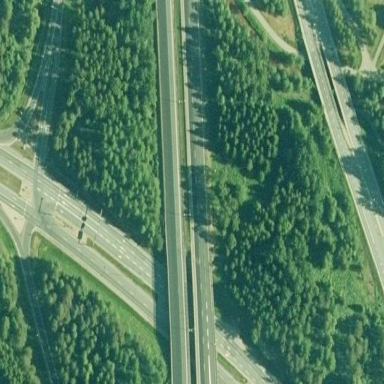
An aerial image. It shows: Forest with mix of leaf types.